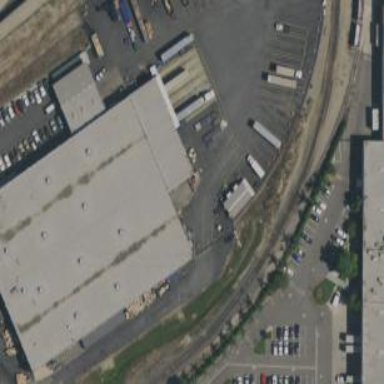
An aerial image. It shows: Factory building.